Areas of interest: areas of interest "Scientific Research Institution"
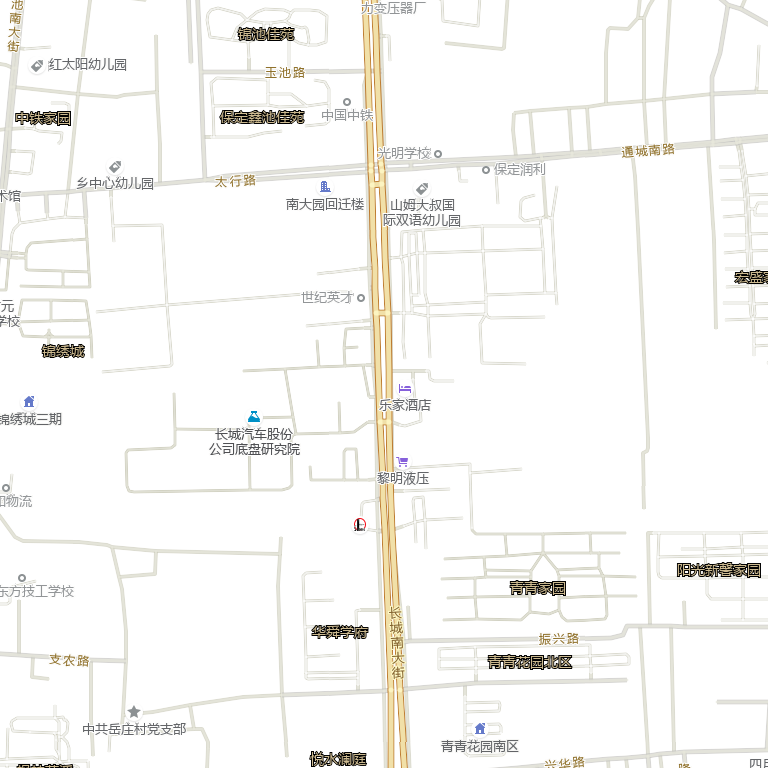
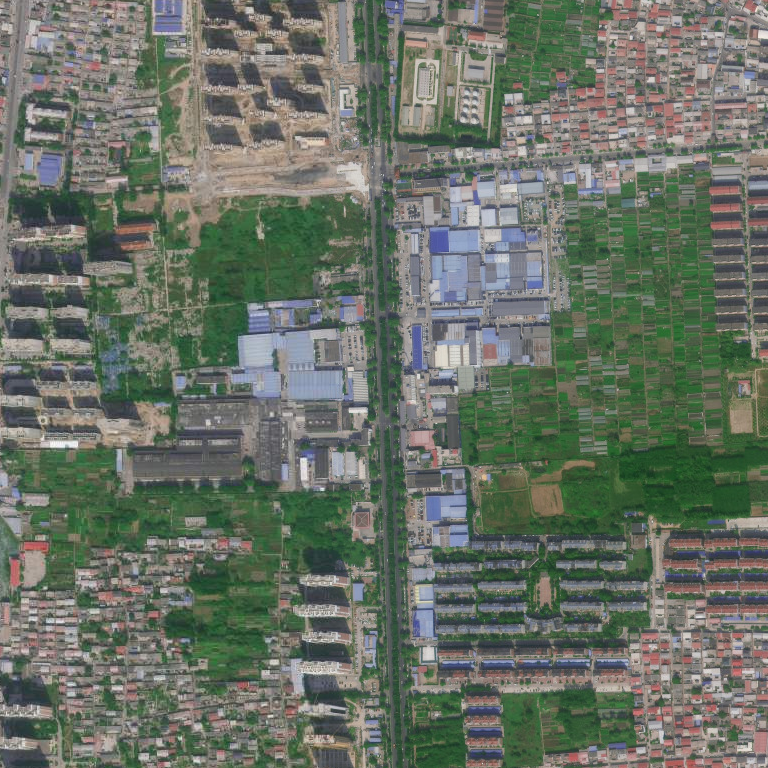